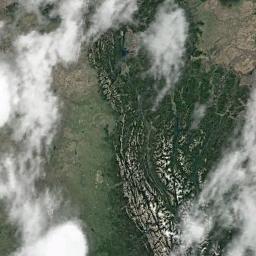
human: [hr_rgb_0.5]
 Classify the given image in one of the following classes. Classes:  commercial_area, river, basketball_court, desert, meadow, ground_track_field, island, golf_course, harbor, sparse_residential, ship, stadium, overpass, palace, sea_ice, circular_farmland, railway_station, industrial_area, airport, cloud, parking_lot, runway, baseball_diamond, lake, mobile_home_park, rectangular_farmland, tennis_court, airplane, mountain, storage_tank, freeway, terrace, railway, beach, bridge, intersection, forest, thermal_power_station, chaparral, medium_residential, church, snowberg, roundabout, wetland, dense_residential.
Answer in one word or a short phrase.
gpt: cloud